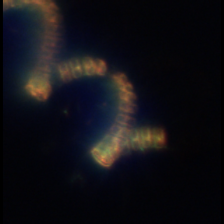
Taxon: Chaetoceros
Group: Diatoms